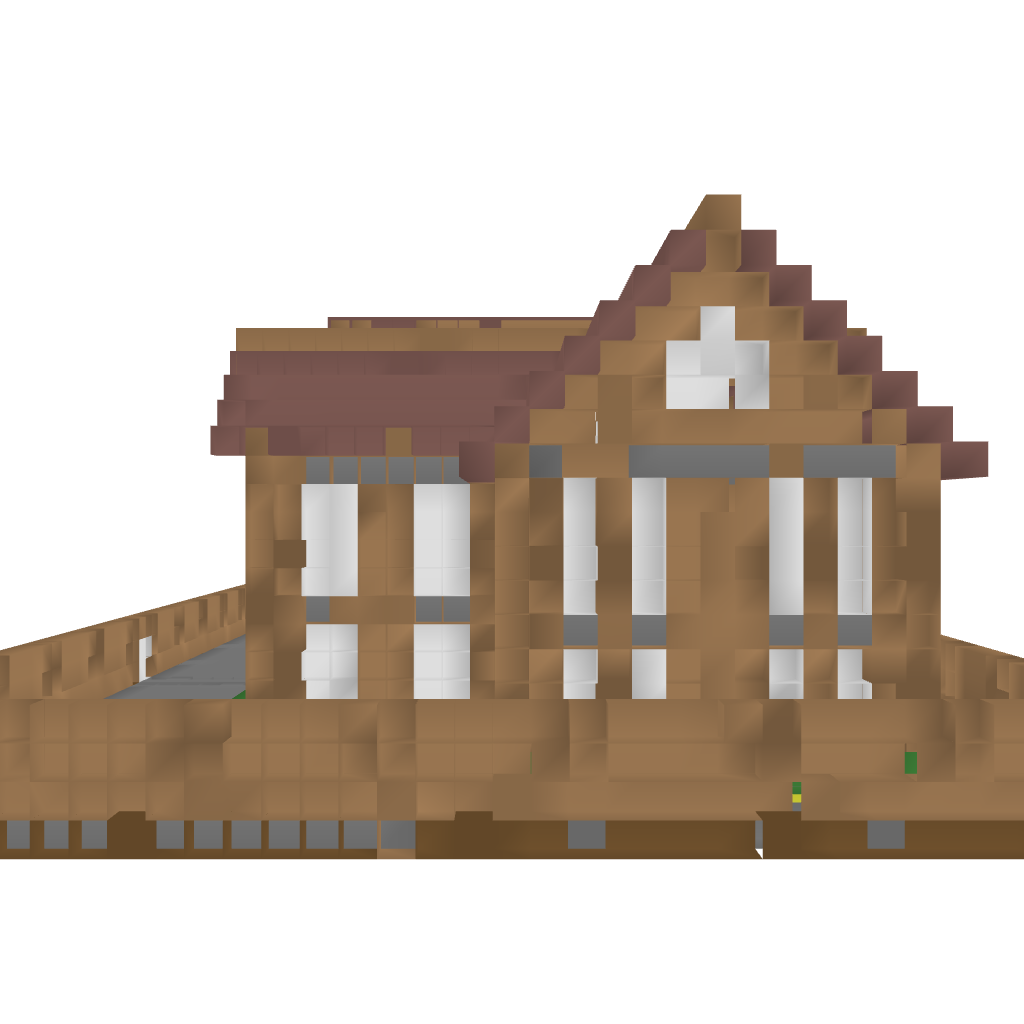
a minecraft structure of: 2 Floor Mansion high quality